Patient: sex F, age 67
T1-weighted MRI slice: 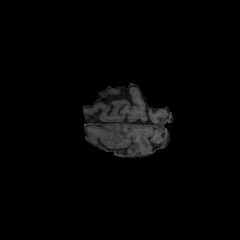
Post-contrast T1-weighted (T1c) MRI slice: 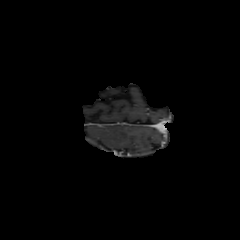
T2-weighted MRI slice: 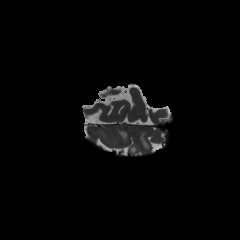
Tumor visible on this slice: yes
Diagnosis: Astrocytoma, IDH-mutant
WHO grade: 4